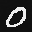
Label: 0